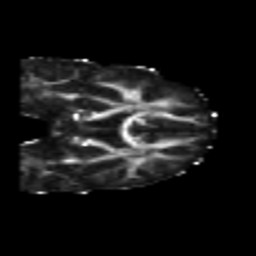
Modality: FA
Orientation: coronal
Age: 24
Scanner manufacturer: philips
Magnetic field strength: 3 T
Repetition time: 8.6 s
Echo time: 0.127 s